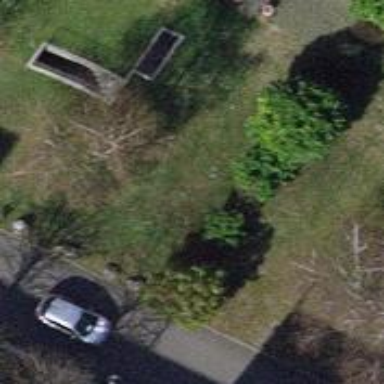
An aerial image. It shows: Urban tree with needle-leaved evergreen foliage.